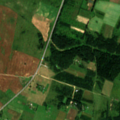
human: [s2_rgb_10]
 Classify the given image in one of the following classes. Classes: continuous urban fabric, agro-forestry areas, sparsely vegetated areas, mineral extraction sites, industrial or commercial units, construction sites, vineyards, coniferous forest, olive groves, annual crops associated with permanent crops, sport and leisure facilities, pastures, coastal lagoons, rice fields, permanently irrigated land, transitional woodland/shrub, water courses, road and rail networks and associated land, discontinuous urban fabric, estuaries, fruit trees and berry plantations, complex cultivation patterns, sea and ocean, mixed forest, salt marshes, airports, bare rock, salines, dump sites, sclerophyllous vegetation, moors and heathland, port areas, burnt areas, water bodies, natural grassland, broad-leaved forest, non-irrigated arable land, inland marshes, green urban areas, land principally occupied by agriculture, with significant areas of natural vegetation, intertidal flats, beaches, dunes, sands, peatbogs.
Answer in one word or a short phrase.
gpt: non-irrigated arable land, complex cultivation patterns, mixed forest, transitional woodland/shrub